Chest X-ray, PA view. Patient: 76 years old, sex M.
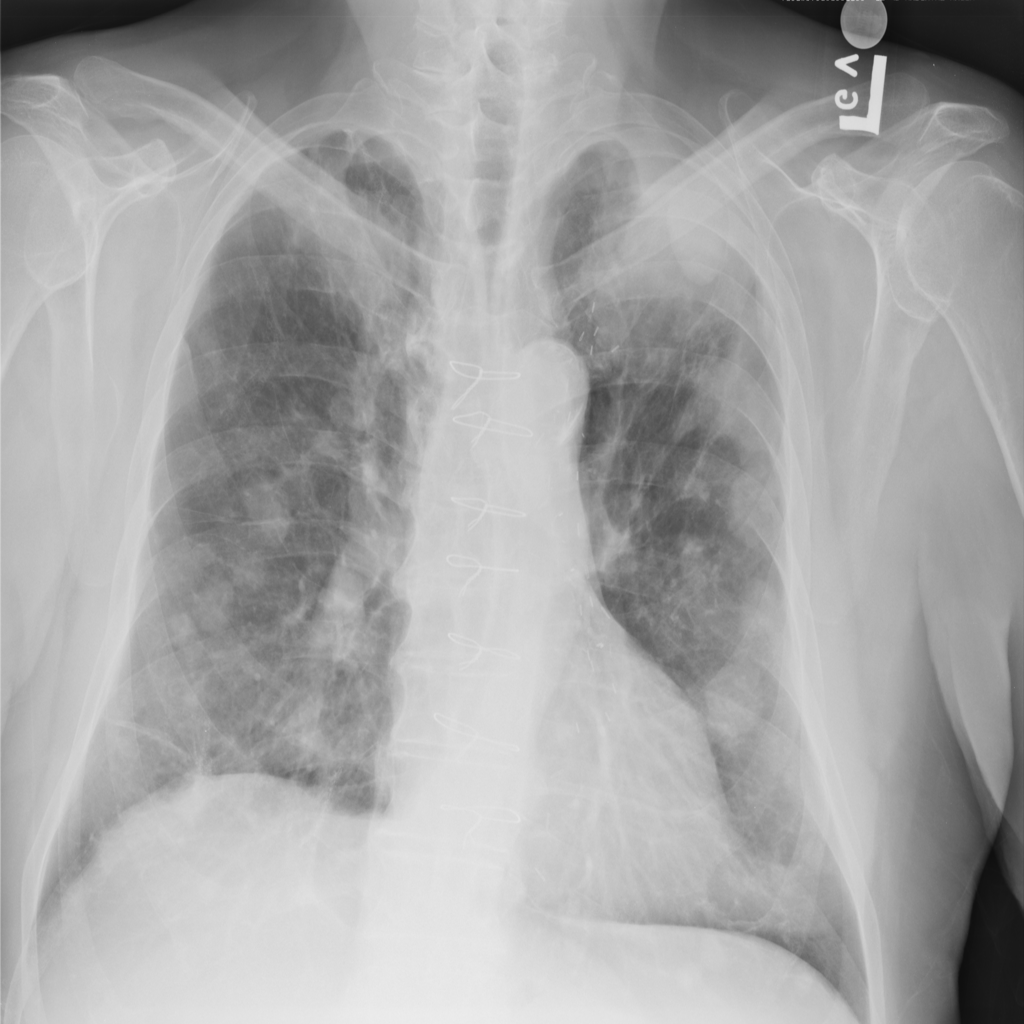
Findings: Nodule